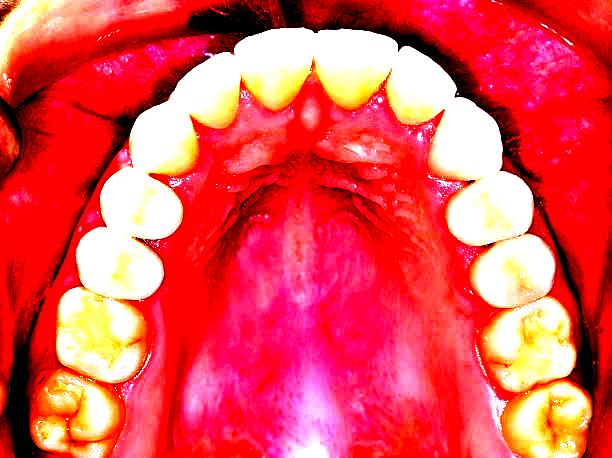
Condition: Gingivitis